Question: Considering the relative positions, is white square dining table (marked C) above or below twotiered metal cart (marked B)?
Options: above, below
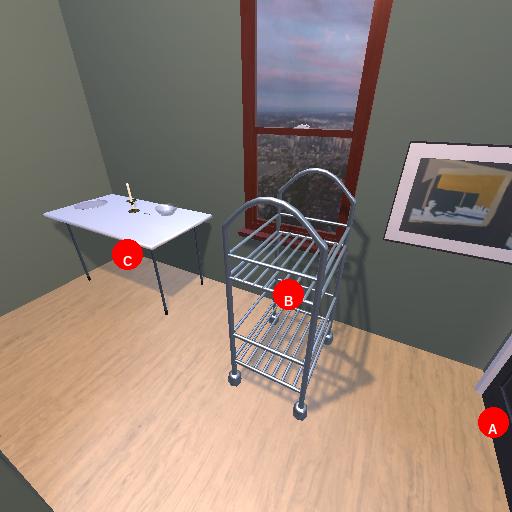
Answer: above